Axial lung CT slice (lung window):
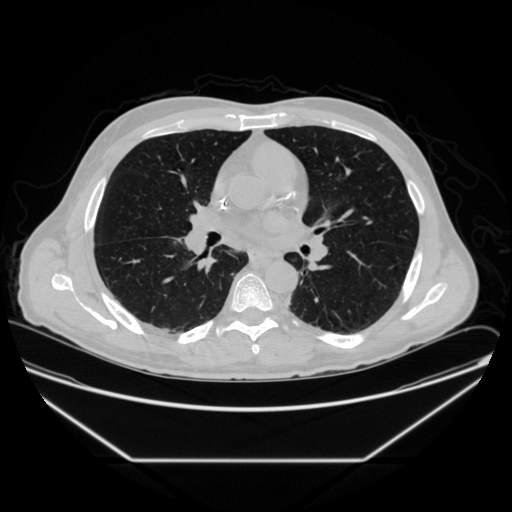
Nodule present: no